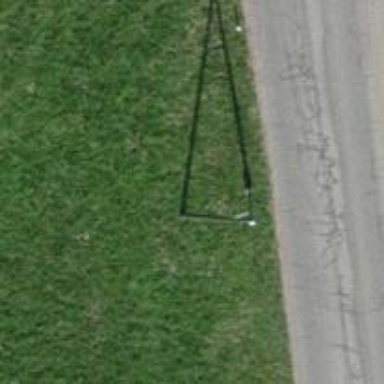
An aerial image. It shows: Straight power pole with straightforward line management.